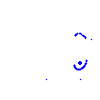
Particle: kaon